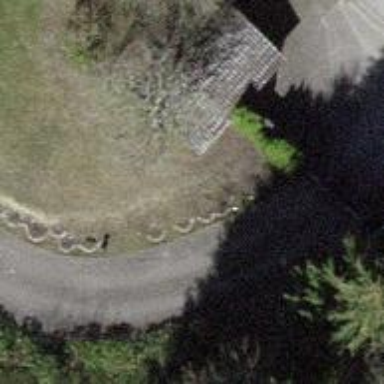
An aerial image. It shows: Garage.